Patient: sex M, age 71
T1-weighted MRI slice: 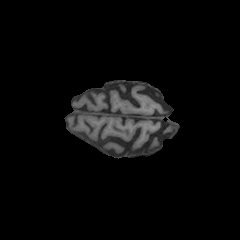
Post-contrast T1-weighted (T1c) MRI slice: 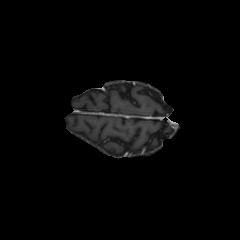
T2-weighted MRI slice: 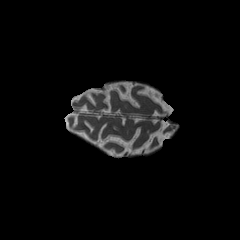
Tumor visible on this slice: no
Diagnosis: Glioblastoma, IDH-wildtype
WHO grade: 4